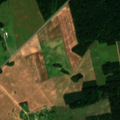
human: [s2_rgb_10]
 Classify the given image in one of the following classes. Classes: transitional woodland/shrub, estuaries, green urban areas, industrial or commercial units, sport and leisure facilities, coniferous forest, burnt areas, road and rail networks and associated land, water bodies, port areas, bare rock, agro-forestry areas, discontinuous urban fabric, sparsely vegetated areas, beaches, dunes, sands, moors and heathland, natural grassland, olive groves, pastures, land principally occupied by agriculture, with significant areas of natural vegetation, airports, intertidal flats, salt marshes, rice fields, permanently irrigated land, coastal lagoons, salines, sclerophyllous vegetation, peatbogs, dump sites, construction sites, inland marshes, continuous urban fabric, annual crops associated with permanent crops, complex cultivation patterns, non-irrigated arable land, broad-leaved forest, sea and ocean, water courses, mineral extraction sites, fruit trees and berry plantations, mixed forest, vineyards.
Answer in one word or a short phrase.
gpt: non-irrigated arable land, complex cultivation patterns, land principally occupied by agriculture, with significant areas of natural vegetation, coniferous forest